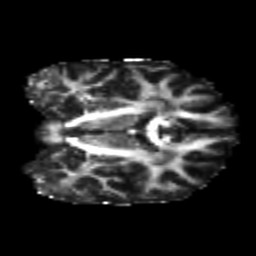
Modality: FA
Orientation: coronal
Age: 22
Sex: female
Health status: healthy
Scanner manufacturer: philips
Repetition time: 7.477 s
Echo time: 0.08753 s